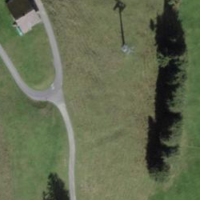
EUNIS habitat code: 24
Species observed at this site:
Pyrrhocorax graculus